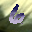
Label: 6